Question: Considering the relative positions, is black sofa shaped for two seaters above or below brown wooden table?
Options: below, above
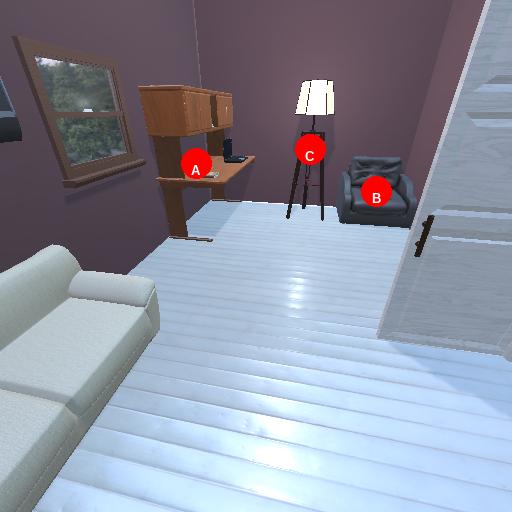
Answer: below